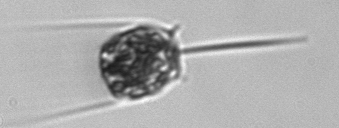
Label: Ditylum_brightwellii